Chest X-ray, PA view. Patient: 47 years old, sex F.
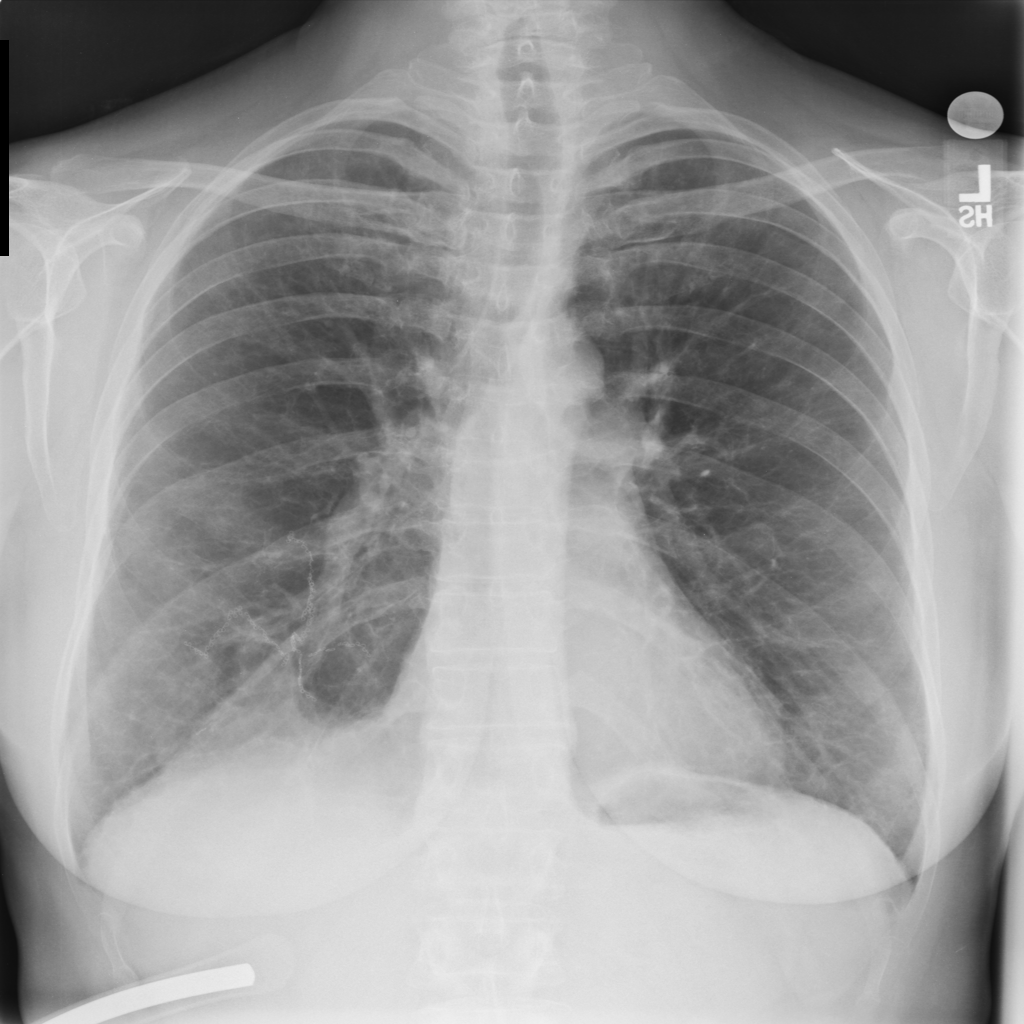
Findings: No Finding